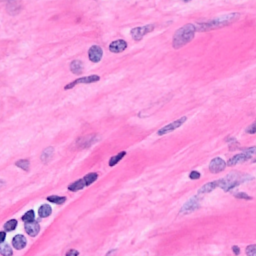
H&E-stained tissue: Breast